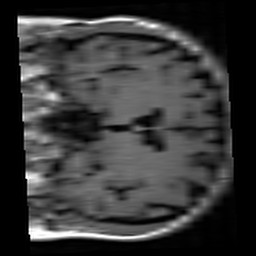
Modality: T1w
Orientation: coronal
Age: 25
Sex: female
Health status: healthy
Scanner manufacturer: siemens
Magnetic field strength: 3 T
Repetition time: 4.1 s
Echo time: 0.0085 s